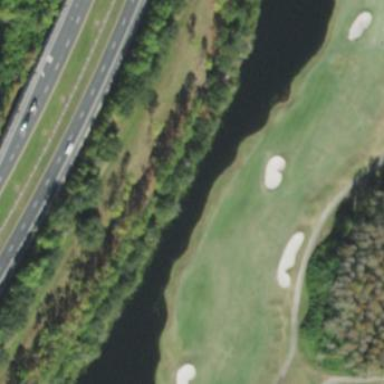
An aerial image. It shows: Scenic golf fairway.